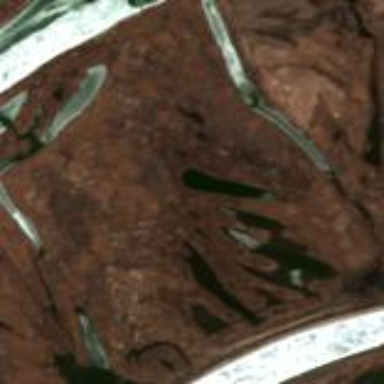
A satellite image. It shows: Marshy wetland.